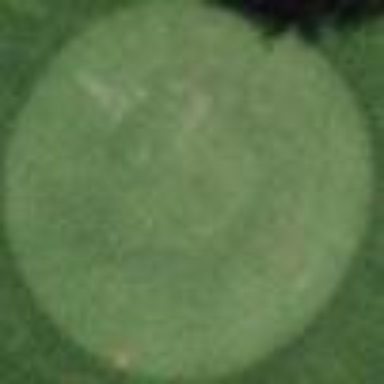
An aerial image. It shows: Golf tee on grassy land.